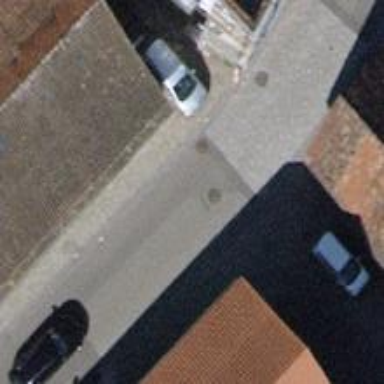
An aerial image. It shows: Asphalt road designated as living street.